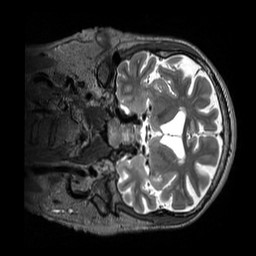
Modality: T2w
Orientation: coronal
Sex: male
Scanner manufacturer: siemens
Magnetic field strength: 3 T
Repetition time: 3.2 s
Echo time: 0.409 s